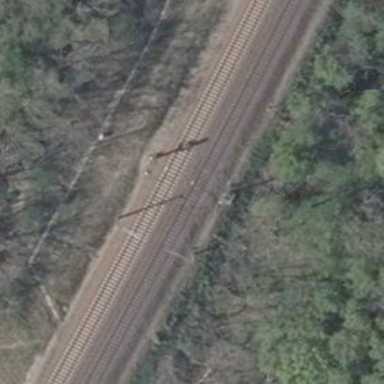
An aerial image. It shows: Railway signal.